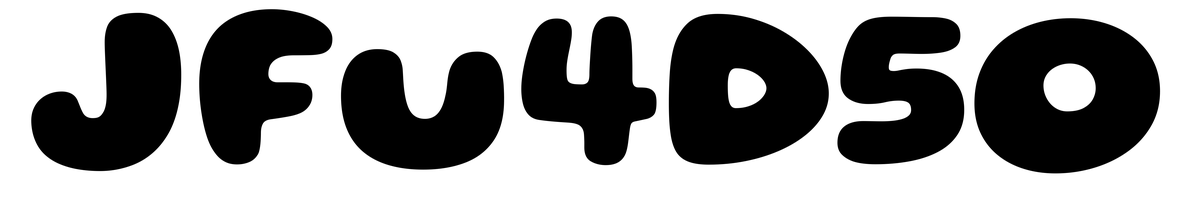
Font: Gluten_ExtraBold